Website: bh-photo
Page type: account-dashboard
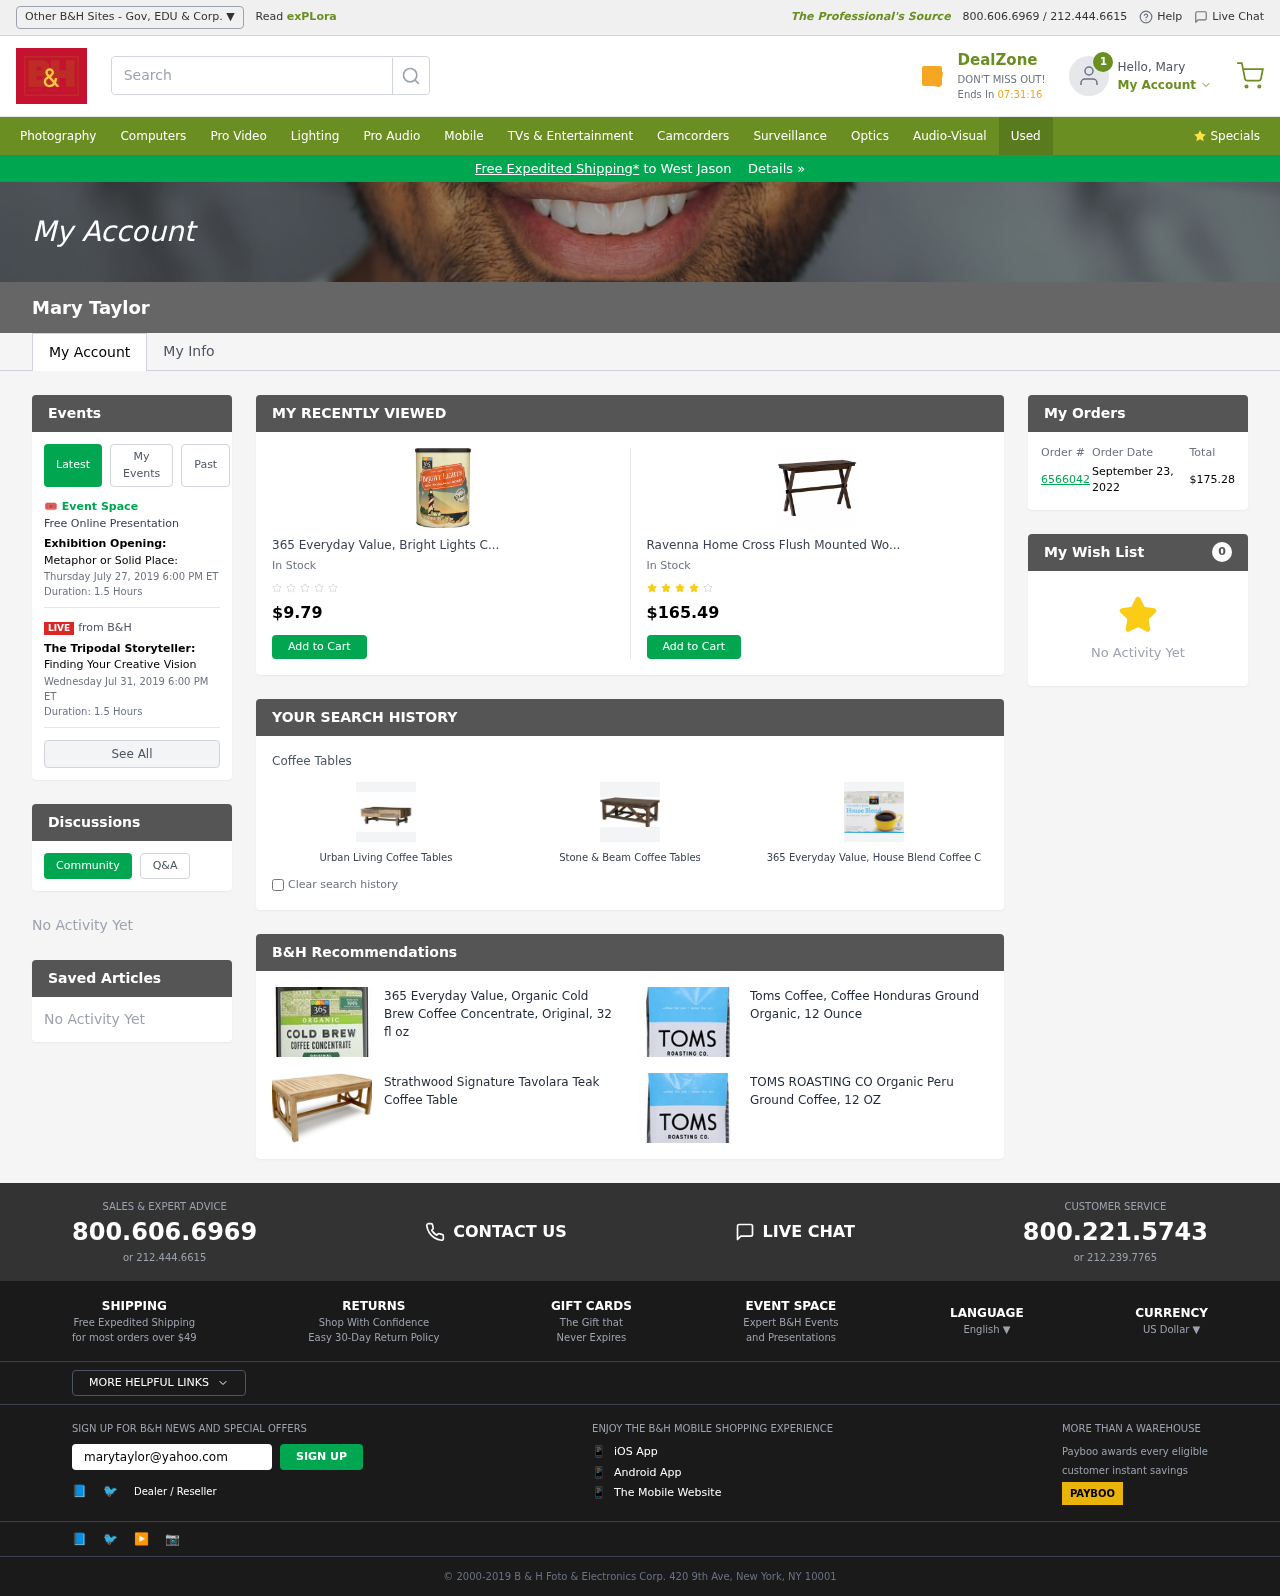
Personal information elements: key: PII_CITY
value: West Jason
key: PII_EMAIL
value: marytaylor@yahoo.com
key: PII_FIRSTNAME
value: Mary
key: PII_FULLNAME
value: Mary Taylor
Product elements: key: PRODUCT1_NAME
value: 365 Everyday Value, Bright Lights Coffee, 11 oz
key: PRODUCT1_PRICE
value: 9.79
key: PRODUCT2_NAME
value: Ravenna Home Cross Flush Mounted Wooden Coffee Table
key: PRODUCT2_PRICE
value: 165.49
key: PRODUCT3_ITEM_CATEGORY
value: Coffee Tables
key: PRODUCT3_NAME
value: Urban Living Coffee Tables
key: PRODUCT4_NAME
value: Stone & Beam Coffee Tables
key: PRODUCT5_NAME
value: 365 Everyday Value, House Blend Coffee Capsules, 12 ct
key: PRODUCT6_NAME
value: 365 Everyday Value, Organic Cold Brew Coffee Concentrate, Original, 32 fl oz
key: PRODUCT7_NAME
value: Toms Coffee, Coffee Honduras Ground Organic, 12 Ounce
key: PRODUCT8_NAME
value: Strathwood Signature Tavolara Teak Coffee Table
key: PRODUCT9_NAME
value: TOMS ROASTING CO Organic Peru Ground Coffee, 12 OZ
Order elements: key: ORDER_ID
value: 6566042
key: ORDER_DATE
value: September 23, 2022
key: ORDER_TOTAL
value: $175.28
Other elements: key: WISHLIST_COUNT
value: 0